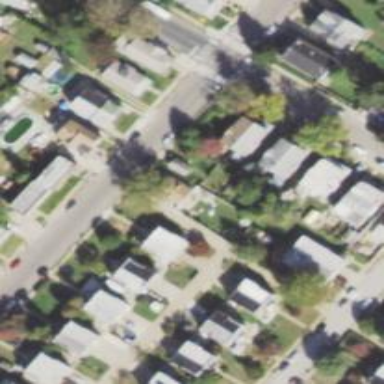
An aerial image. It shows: Alley classified as service road.